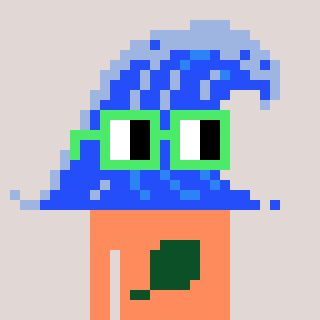
a pixel art character with square light green glasses, a wave-shaped head and a peachy-colored body on a warm background